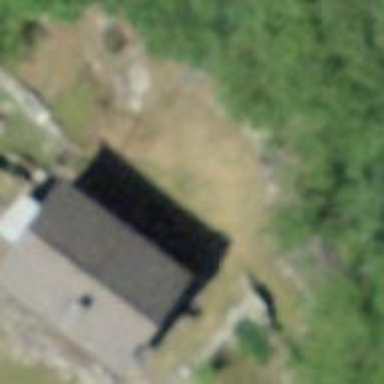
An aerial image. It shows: Cabin.